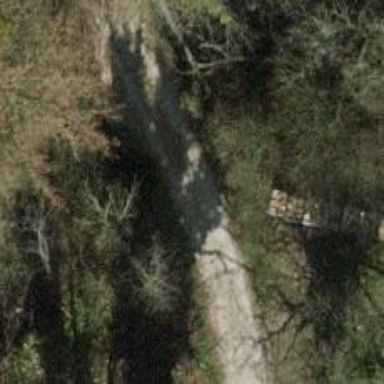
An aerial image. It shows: Unclassified road on concrete plated bridge.